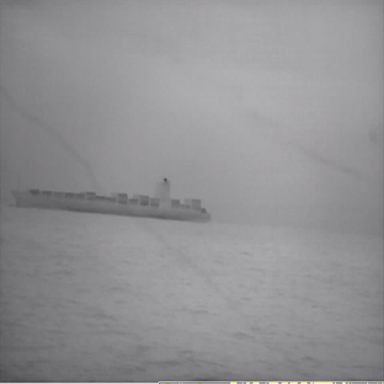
There is a fishing_boat in the infrared image.